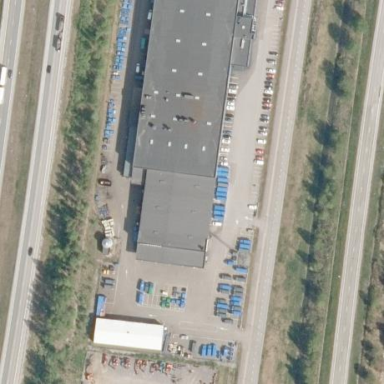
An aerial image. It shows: Industrial building.